Field crop: maize
Growth stage: 2
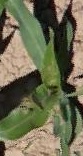
Species: maize